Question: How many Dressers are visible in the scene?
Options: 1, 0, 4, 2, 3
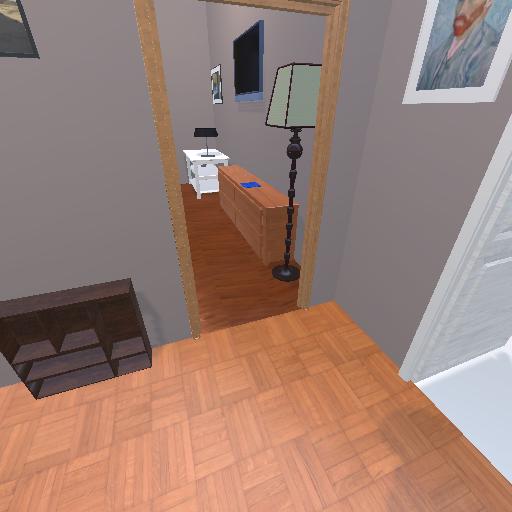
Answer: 1